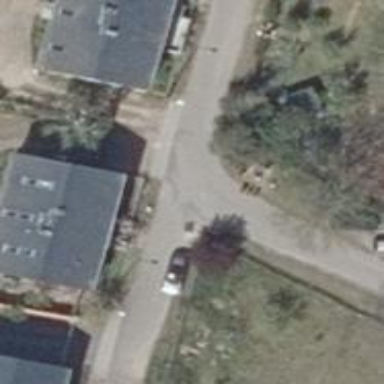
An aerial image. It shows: Asphalt road designated as living street.